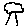
Label: tree